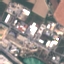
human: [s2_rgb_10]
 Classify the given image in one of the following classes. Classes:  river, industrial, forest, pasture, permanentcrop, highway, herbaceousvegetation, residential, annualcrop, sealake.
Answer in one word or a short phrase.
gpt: Industrial